Question: Can we set a background image to tabs like this?

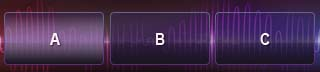
Answer: Following code worked for me:
'''
tabHost.getTabWidget().setBackgroundResource(R.drawable.tabhost_bg);
'''